Interaction volume radius: 5 \u00c5
Interaction volume height: 15 \u00c5
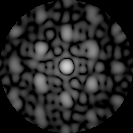
Disorder parameter: 0.4889